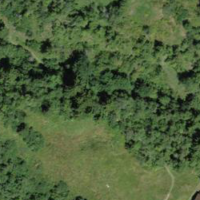
EUNIS habitat code: 41
Species observed at this site:
Phylloscopus collybita
Anthus trivialis
Alauda arvensis
Saxicola rubetra
Cuculus canorus
Turdus pilaris
Prunella modularis
Lanius collurio
Falco tinnunculus